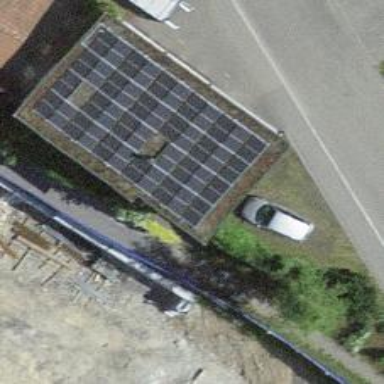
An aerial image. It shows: Solar power generator utilizing photovoltaic technology with solar photovoltaic panels.